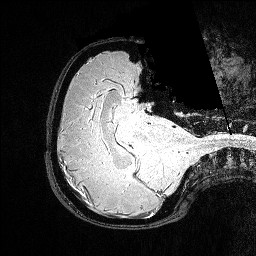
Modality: FLASH
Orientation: axial
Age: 23
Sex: female